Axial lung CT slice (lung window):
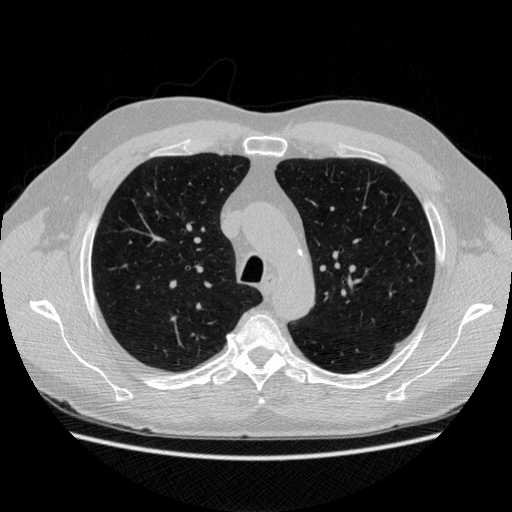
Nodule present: no